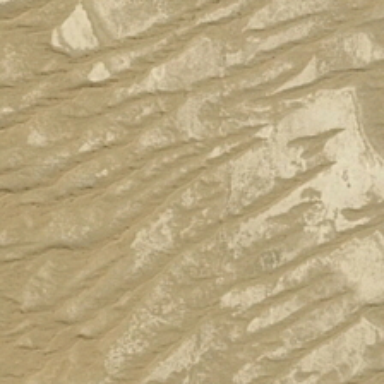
Many parallel ripples are in a piece of khaki desert .